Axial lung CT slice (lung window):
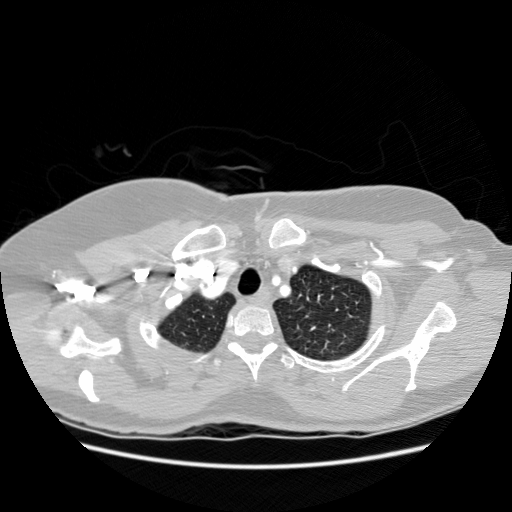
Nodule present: no